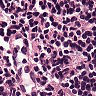
Metastatic tissue present: no